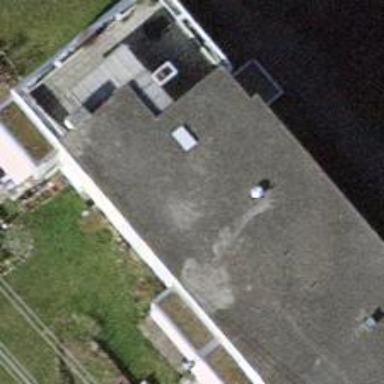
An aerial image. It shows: Flat-roofed apartment building.